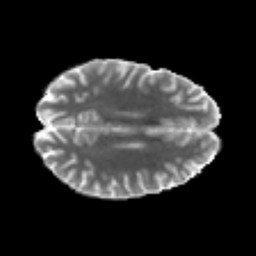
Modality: MD
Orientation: axial
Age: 32
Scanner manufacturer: philips
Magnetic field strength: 3 T
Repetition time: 8.6 s
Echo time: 0.127 s